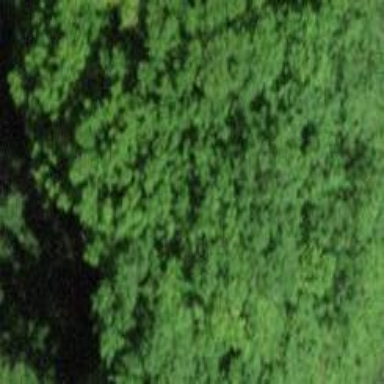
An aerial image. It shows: Forest area.